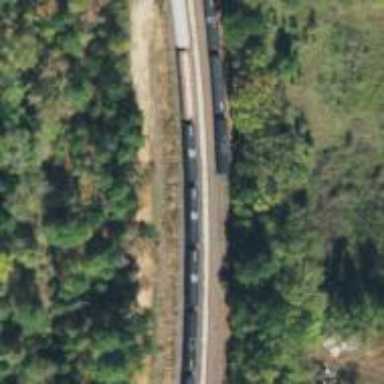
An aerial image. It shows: Railway siding for service.